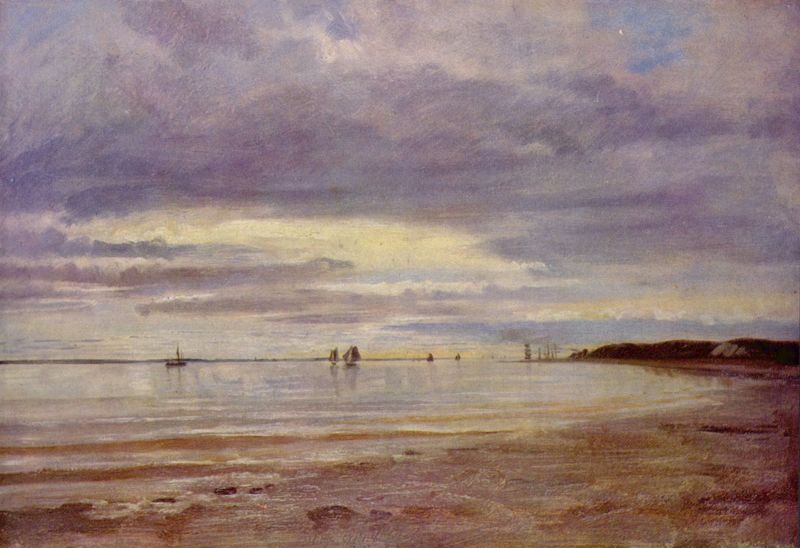
Titel: Strand bei Blankenese
Künstler: Johann Jakob Gensler
Standort: Hamburg
Institution: Kunsthalle
Schlagwörter: blau, dunkel, felsen, gemälde, himmel, meer, schatten, wasser, weiß, wolken, gelb, impressionismus, landschaft, sand, see, ufer, abend, bewegung, braun, grau, hell, kreide, licht, orange, pastell, schwarz, rot, wolke, beige, malerei, blass, steine, weit, öl, dämmerung, ferne, horizont, horizontlinie, hügel, natur, spiegelung, weite, flach, sonne, land, figur, realismus, blas, rosa, sanft, boot, boote, bewölkt, zügel, gischt, küste, schiff, schiffe, segel, segelboot, segelschiffe, strand, welle, wellen, ruhe, ansicht, mast, segelschiff, berge, fels, gebirge, sonnenlicht, farbe, lila, sonnenuntergang, violett, figuren, masten, romantik, ölgemälde, constable, seestück, turner, wogen, stimmung, bucht, reflexion, segelboote, ozean, malerisch, sonnenschein, höhenzug, reflektion, atmosphäre, bateaux, gelblich, soleil, ciel, horizon, bleu, calme, branden, einheitlich, meereslandschaft, nuages, william, chromatisch, meerufer, vagues, mer, plage, voiliers, marinemalerei, william turner, plat, wolkendecke, horrizont, voilier, désert, blau braun, profondeur, hoizont, niederlande, meer segel landschaft ferne strand, himmel küste, jetée, vaguelettes, cap